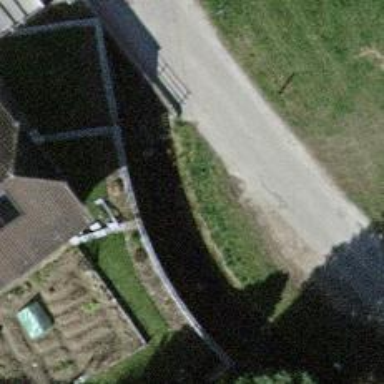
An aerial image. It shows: Unclassified road with bridge.